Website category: sports
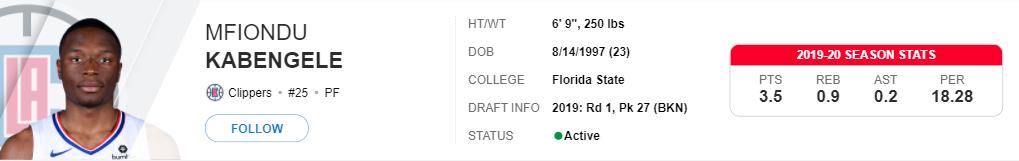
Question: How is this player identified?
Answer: Mfiondu Kabengele

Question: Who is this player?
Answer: Mfiondu Kabengele

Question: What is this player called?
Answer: Mfiondu Kabengele

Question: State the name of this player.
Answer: Mfiondu Kabengele

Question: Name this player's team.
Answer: Clippers

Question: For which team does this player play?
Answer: Clippers

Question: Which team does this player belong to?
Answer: Clippers

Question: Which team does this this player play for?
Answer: Clippers

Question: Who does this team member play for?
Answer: Clippers

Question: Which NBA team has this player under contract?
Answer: Clippers

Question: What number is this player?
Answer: #25

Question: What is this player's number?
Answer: #25

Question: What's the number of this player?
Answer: #25

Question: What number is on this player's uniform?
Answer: #25

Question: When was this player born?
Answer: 8/14/1997

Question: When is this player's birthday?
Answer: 8/14/1997

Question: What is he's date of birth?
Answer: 8/14/1997

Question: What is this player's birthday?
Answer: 8/14/1997

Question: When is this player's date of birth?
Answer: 8/14/1997

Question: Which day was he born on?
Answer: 8/14/1997

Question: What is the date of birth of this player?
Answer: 8/14/1997

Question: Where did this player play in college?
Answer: Florida State

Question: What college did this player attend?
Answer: Florida State

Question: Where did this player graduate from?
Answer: Florida State

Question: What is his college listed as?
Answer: Florida State

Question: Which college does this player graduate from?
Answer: Florida State

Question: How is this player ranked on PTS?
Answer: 3.5

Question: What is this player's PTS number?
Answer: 3.5

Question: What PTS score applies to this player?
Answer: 3.5

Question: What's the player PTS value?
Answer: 3.5

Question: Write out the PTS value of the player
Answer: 3.5

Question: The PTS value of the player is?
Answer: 3.5

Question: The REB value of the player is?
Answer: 0.9

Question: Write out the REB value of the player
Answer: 0.9

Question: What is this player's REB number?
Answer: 0.9

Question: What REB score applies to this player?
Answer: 0.9

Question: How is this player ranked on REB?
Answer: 0.9

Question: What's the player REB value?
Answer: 0.9

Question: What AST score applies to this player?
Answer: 0.2

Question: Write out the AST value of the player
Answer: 0.2

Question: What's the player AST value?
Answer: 0.2

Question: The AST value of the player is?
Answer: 0.2

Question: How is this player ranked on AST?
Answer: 0.2

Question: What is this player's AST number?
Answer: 0.2

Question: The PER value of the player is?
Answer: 18.28

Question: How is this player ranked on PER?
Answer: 18.28

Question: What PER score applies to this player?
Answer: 18.28

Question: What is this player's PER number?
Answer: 18.28

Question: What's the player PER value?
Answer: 18.28

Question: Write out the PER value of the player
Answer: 18.28

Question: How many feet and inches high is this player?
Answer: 6' 9"

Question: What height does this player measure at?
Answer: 6' 9"

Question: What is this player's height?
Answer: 6' 9"

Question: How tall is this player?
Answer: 6' 9"

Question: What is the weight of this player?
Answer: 250 lbs

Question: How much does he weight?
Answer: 250 lbs

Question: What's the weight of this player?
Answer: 250 lbs

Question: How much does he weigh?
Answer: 250 lbs

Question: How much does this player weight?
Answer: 250 lbs